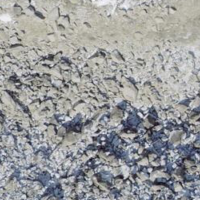
EUNIS habitat code: 48
Species observed at this site:
Prunella collaris
Montifringilla nivalis